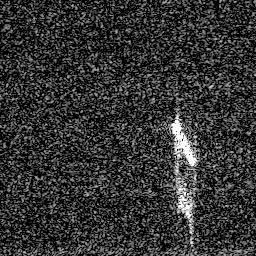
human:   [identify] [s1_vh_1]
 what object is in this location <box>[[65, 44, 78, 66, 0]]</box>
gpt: <ref>1 large ship at the right</ref>